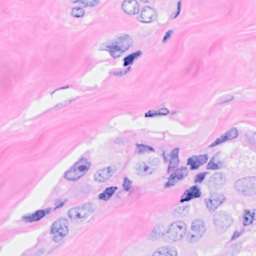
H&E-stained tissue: Breast